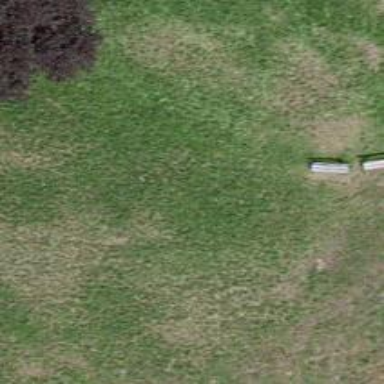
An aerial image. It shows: Brown bench in the vicinity.